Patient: sex M, age 61
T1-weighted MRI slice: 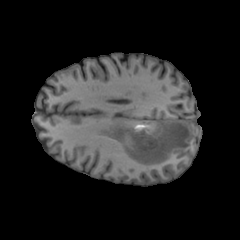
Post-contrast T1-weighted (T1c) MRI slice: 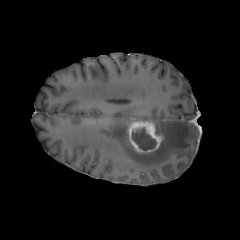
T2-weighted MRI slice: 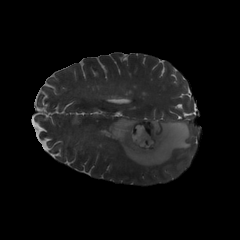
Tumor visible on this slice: yes
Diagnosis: Glioblastoma, IDH-wildtype
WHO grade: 4